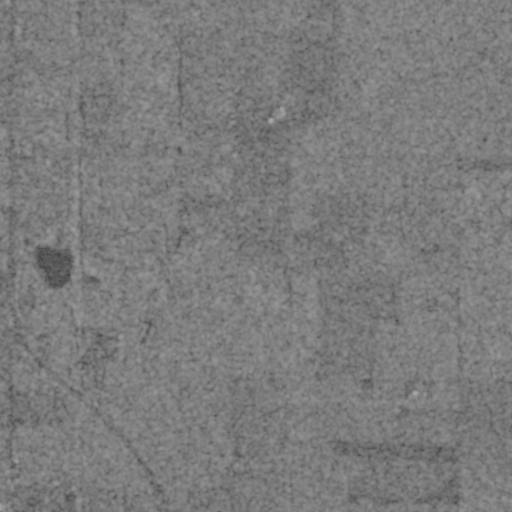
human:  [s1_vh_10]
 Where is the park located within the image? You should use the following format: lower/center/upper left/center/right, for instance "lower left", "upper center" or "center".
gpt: The park is located in the center left of the image.
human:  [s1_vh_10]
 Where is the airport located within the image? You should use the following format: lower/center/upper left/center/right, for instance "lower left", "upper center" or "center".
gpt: There is no airport in the image.

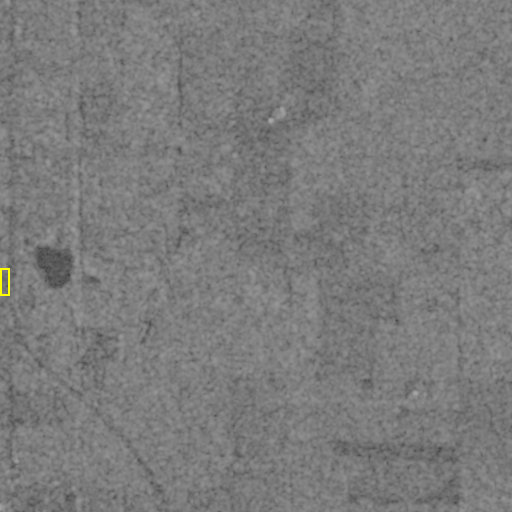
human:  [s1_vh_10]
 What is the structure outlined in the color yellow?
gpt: The structure outlined in yellow is a park.
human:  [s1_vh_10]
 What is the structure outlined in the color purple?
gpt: There is no purple outline.